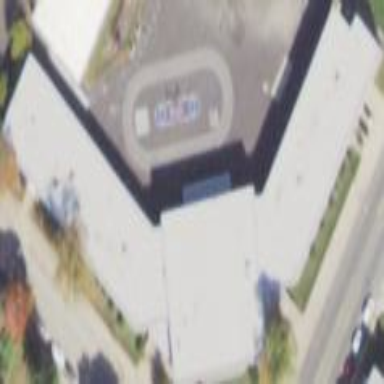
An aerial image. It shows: School building.